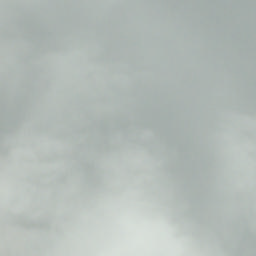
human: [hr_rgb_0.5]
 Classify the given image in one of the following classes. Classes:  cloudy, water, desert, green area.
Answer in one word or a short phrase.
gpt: cloudy